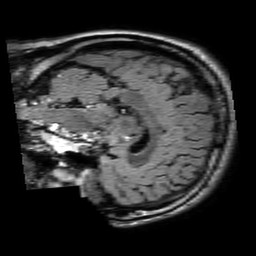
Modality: FLAIR
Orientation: sagittal
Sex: male
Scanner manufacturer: philips
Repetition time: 11 s
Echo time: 0.125 s